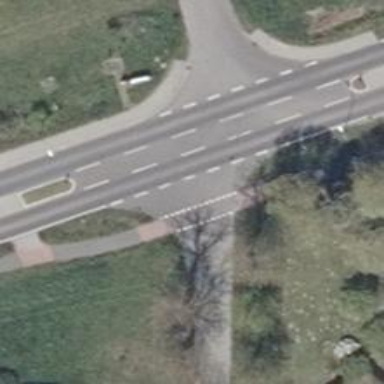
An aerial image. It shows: Secondary road with asphalt surface.